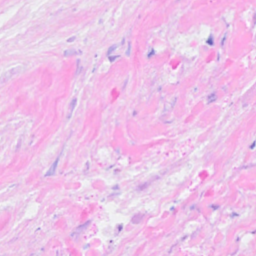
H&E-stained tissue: Breast